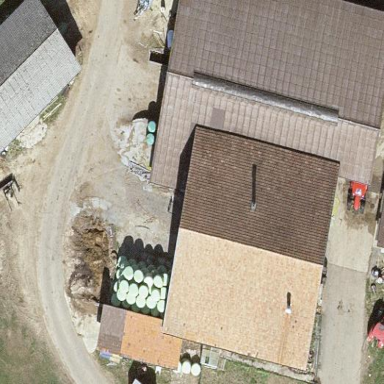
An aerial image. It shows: Farmyard area.